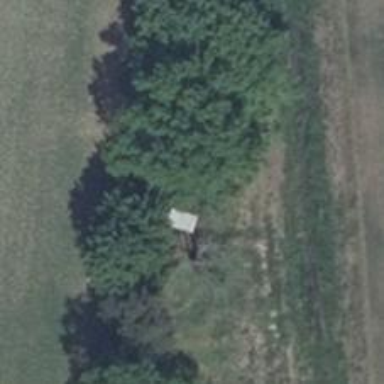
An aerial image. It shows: Hunting stand.